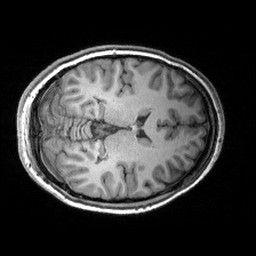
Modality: T1w
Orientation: axial
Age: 22
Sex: female
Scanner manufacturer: siemens
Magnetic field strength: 3 T
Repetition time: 2.53 s
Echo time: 0.00299 s